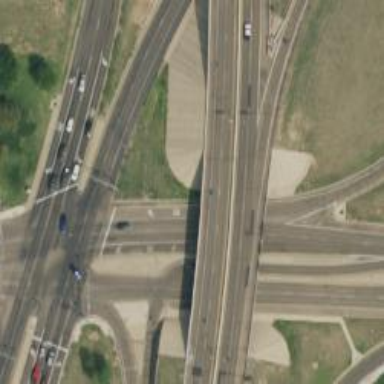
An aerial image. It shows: Secondary road bridge over expressway.